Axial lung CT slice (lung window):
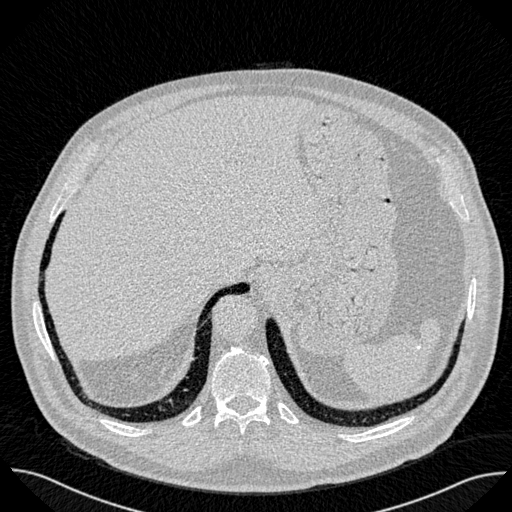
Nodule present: no